Brain MRI, FLAIR slice (ischemic stroke SISS case)
Modalities acquired: T1|T2|DWI|FLAIR
Volume shape: 230x230x153 voxels, spacing: 1x1x1 mm
Slice 68 of 153
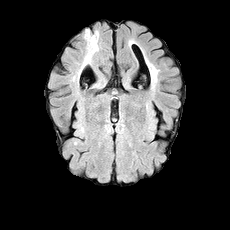
Lesion size: 4858 voxels